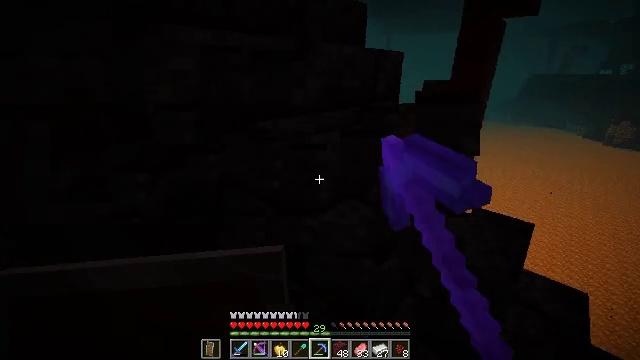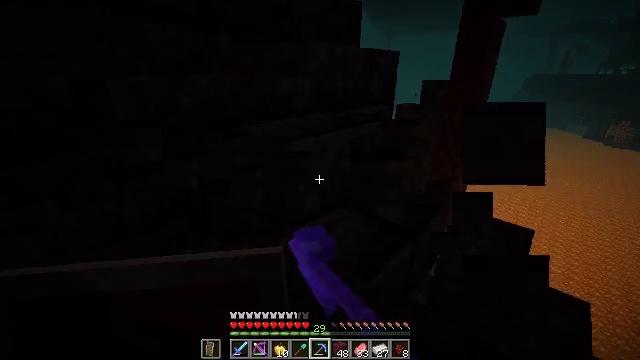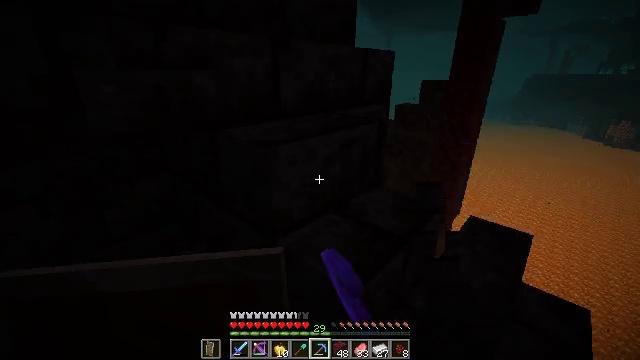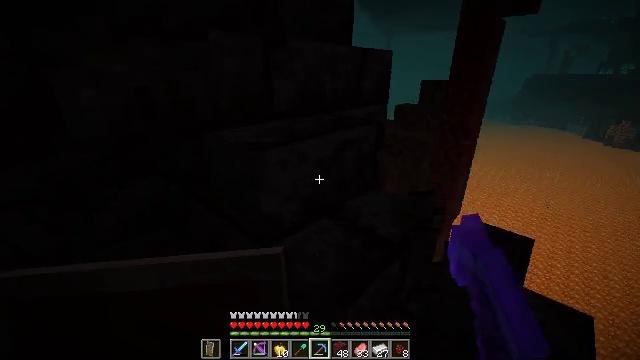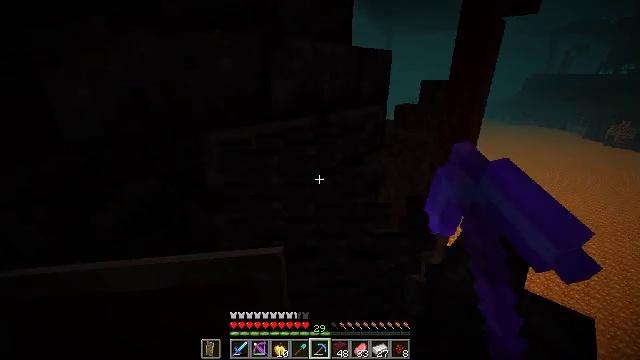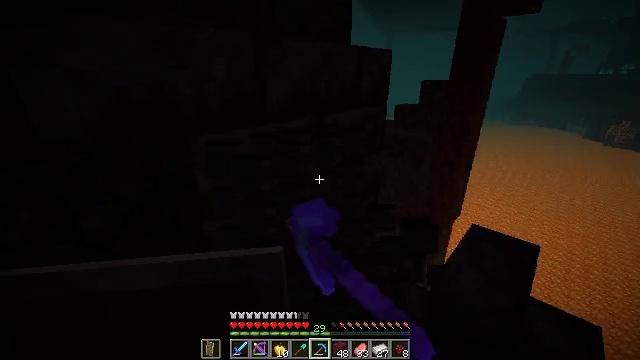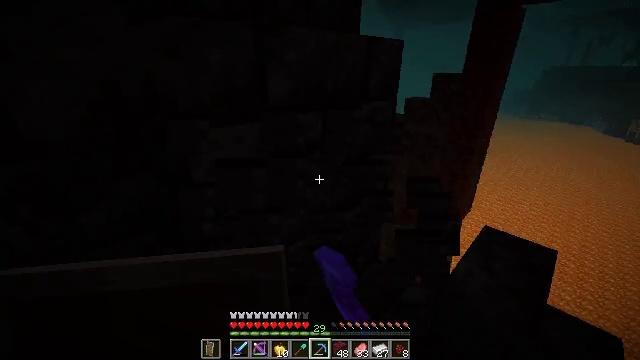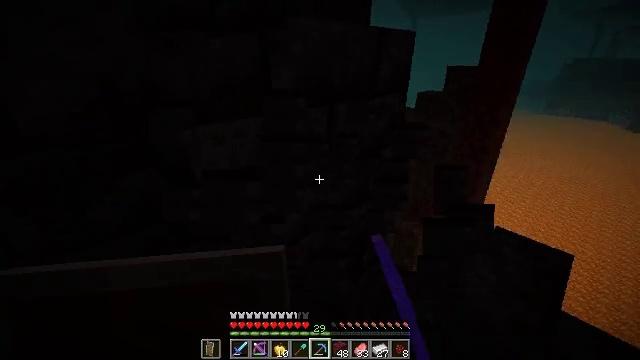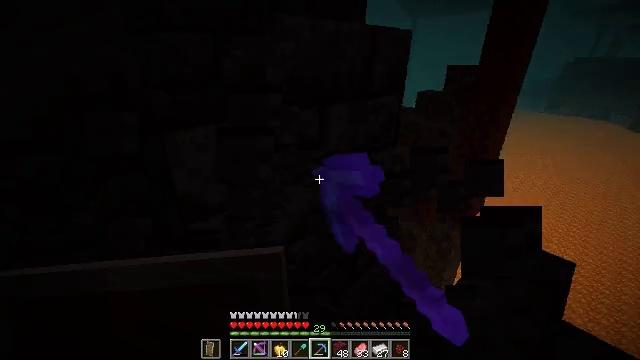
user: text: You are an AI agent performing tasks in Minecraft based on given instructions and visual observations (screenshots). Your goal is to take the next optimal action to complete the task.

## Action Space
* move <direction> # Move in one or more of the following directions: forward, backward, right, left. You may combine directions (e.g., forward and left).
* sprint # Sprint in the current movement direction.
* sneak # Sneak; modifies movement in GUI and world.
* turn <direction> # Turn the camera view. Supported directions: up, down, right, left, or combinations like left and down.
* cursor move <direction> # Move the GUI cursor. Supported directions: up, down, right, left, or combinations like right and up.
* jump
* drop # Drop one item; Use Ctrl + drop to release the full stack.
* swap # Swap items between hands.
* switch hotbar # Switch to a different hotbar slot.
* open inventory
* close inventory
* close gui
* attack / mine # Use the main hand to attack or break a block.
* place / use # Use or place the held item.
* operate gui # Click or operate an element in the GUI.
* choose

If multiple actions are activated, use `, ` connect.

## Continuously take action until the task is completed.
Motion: motion action
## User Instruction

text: Recycle the polished blackstone brick stairs from the build.
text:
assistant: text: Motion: move forward and move right, sneak, attack / mine
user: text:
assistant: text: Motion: move forward and move right, sneak, attack / mine
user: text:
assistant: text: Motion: move forward, sneak, attack / mine
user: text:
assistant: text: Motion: move forward, sneak, attack / mine
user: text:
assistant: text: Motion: move forward, sneak, attack / mine
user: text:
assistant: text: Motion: move forward and move right, sneak, turn left and down, attack / mine
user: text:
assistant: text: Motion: move forward and move right, sneak, turn left and down, attack / mine
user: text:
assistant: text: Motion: move forward and move right, sneak, attack / mine
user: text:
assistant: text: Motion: sneak, attack / mine